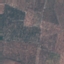
Land use / land cover: PermanentCrop